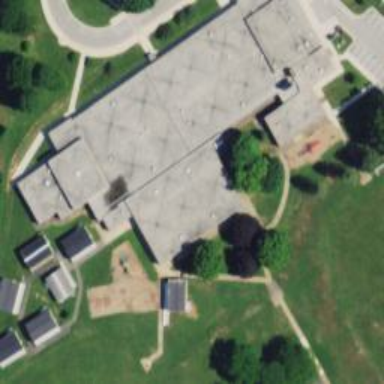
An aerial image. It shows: School building.